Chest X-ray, PA view. Patient: 53 years old, sex F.
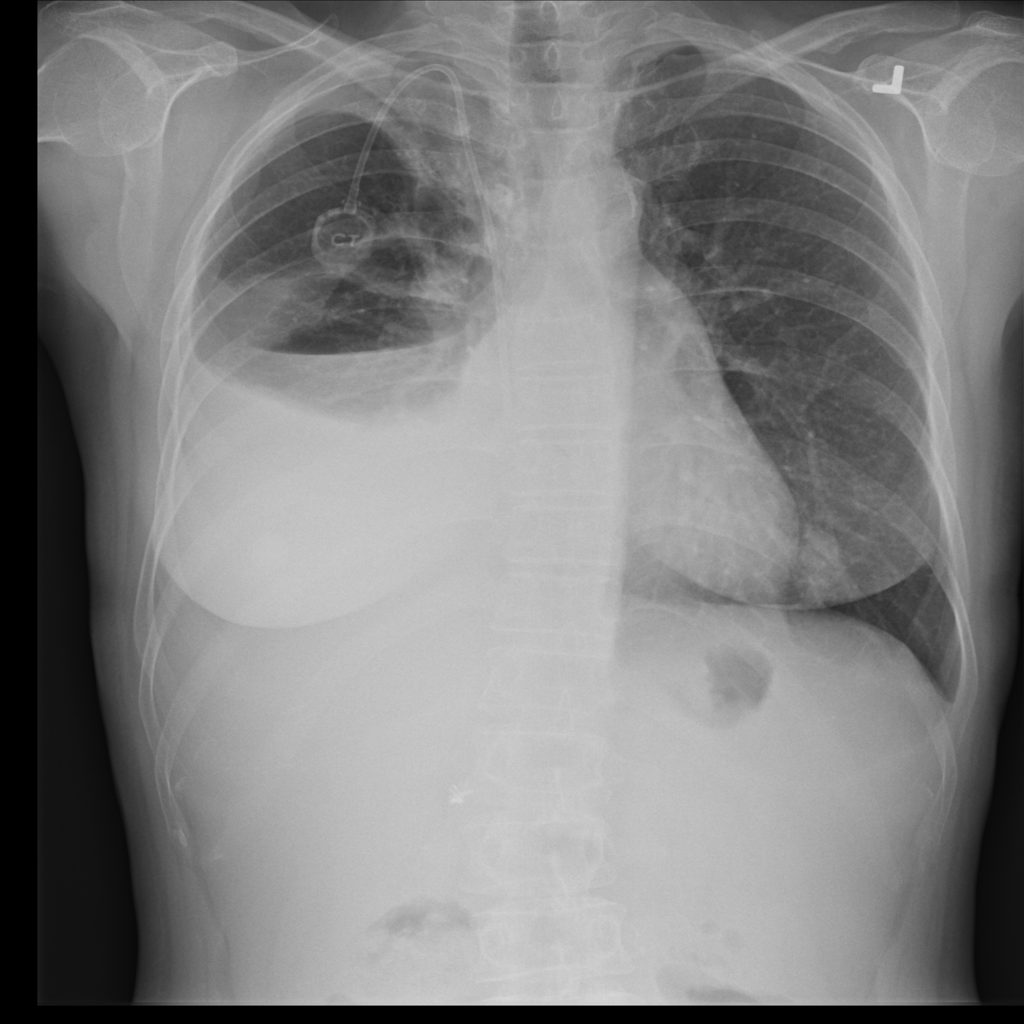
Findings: Effusion, Pleural_Thickening